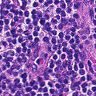
Metastatic tissue present: no